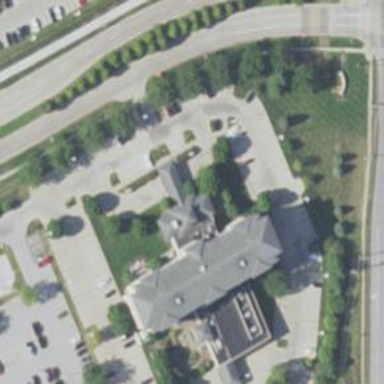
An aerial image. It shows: Hotel building.